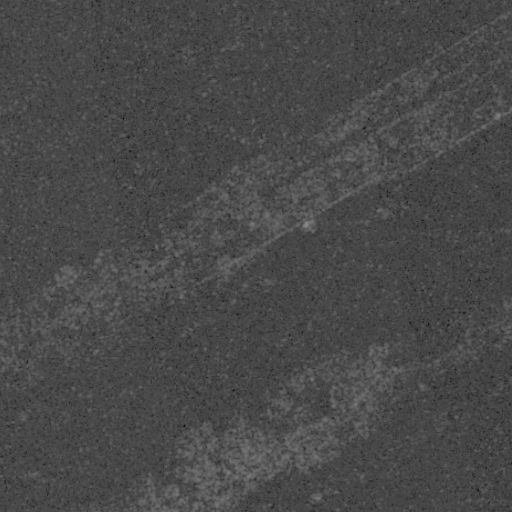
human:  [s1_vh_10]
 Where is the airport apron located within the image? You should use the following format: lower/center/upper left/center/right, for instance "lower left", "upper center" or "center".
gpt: The airport apron is located in the upper right of the image.
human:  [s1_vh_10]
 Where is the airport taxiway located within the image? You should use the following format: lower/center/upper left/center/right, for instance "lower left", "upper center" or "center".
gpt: The airport taxiway is located in the upper right of the image.
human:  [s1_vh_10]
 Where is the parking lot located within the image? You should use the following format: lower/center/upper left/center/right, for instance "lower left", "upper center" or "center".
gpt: There is no parking lot in the image.

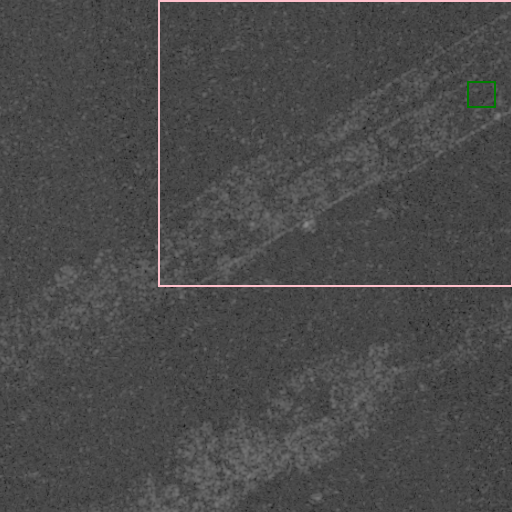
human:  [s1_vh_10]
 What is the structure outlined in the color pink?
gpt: The structure outlined in pink is an airport.
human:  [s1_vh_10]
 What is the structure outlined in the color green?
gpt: The structure outlined in green is an airport apron.
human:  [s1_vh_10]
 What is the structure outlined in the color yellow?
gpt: There is no yellow outline.